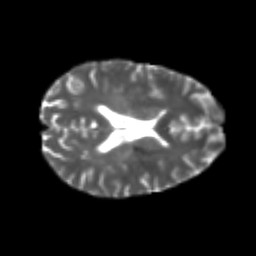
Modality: T2w
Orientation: axial
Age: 23
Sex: female
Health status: healthy
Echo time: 0.074 s